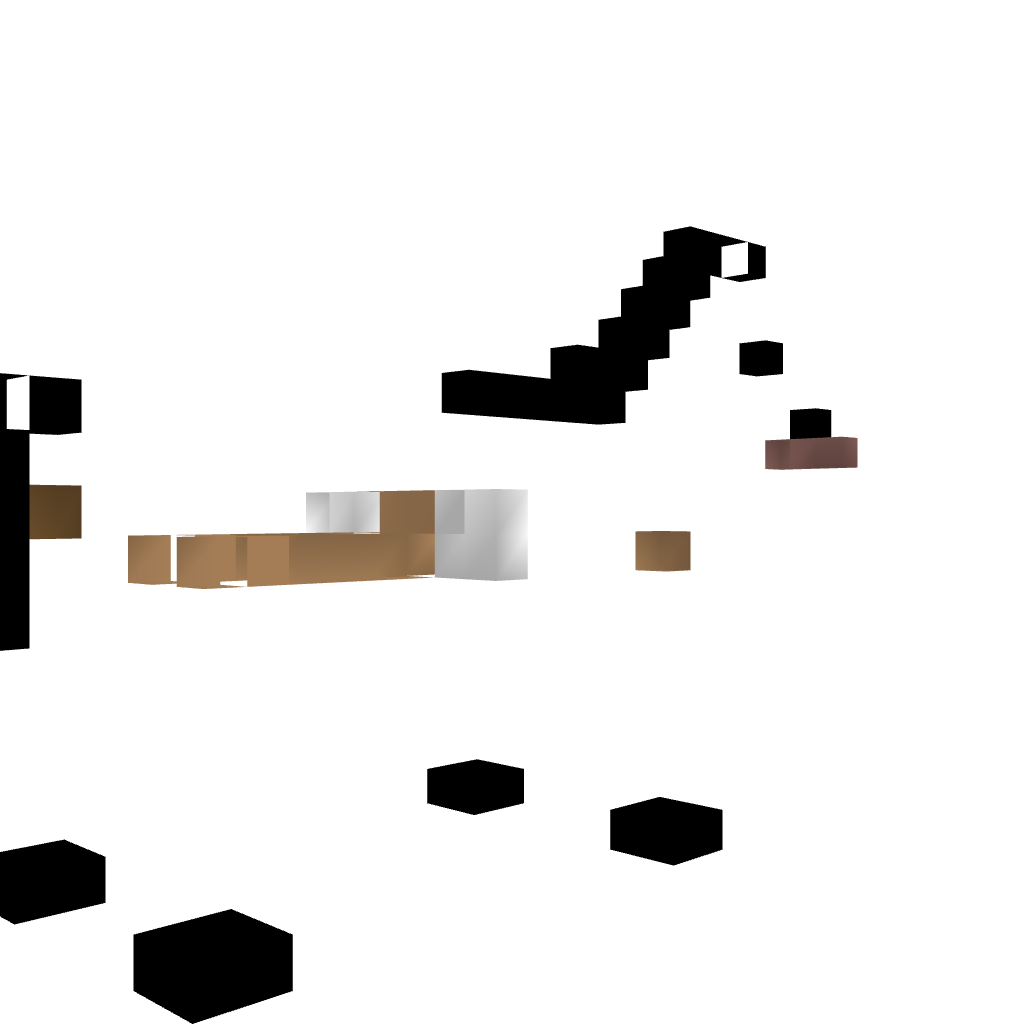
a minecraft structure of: Trojan Horse Stable bad low quality